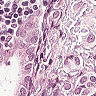
Metastatic tissue present: yes